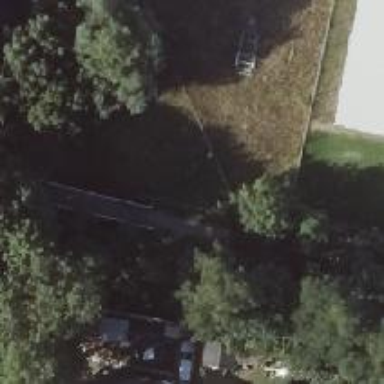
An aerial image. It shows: Paved path on bridge with excellent trail visibility.